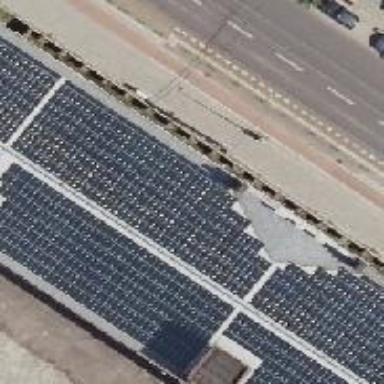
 consisting of solar photovoltaic panels."